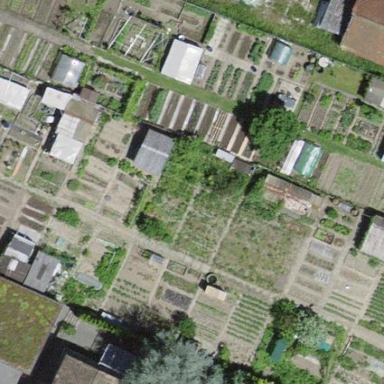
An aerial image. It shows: Area designated for allotments.